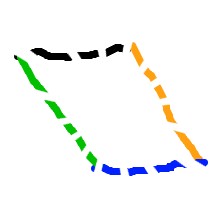
Shape: parallelogram